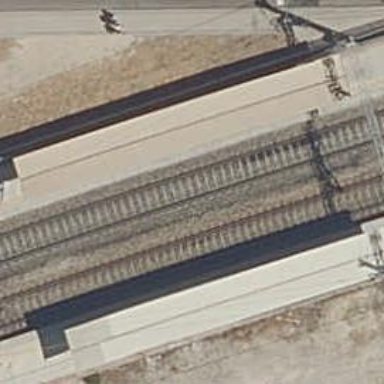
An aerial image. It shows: Railway stop with public transport stop position.